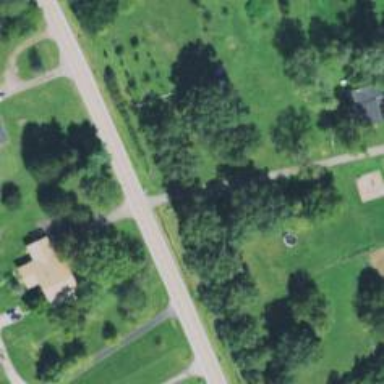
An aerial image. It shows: Tertiary road.